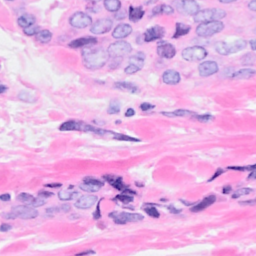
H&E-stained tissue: Breast